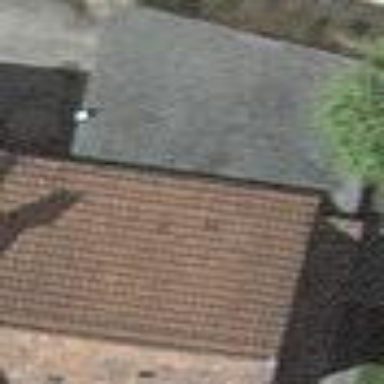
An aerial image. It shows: Garage.